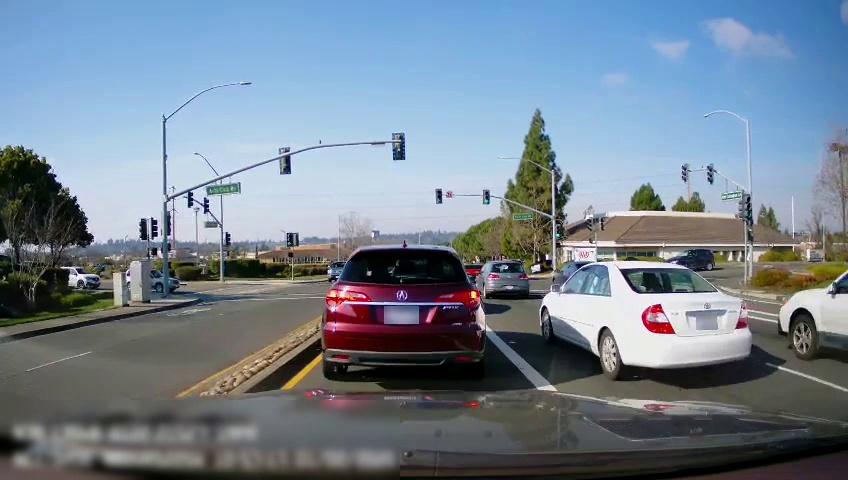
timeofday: Day
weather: Sunny
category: Drivable Space
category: Drivable Space
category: Vehicles | Car
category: Vehicles | SUV
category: Vehicles | Car
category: Vehicles | Car
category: Vehicles | Car
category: Vehicles | Car
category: Vehicles | SUV
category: Vehicles | SUV
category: Vehicles | SUV
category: Lanes | Current Lane
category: Lanes | Alternate Lane
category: Lanes | Current Lane
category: Lanes | Current Lane
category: Lanes | Alternate Lane
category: Lanes | Opposite Lane
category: Traffic | Signs
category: Traffic | Signs
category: Traffic | Signs
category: Traffic | Signs
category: Traffic | Lights
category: Traffic | Lights
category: Traffic | Lights
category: Traffic | Lights
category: Traffic | Lights
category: Traffic | Lights
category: Traffic | Lights
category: Traffic | Lights
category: Traffic | Lights
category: Traffic | Lights
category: Traffic | Lights
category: Traffic | Lights
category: Traffic | Lights
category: Traffic | Lights
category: Traffic | Lights
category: Traffic | Lights